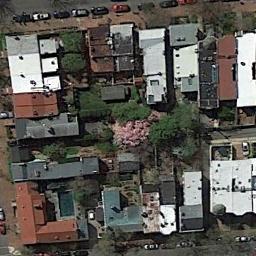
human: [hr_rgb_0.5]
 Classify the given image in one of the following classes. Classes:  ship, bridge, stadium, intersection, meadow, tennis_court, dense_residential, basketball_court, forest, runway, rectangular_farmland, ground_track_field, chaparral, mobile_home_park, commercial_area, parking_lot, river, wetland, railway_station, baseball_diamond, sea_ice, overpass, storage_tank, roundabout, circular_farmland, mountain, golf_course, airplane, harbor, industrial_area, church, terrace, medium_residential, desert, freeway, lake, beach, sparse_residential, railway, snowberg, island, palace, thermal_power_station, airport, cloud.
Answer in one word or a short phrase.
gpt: dense_residential